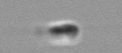
Label: flagellate_morphotype3